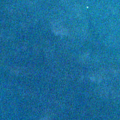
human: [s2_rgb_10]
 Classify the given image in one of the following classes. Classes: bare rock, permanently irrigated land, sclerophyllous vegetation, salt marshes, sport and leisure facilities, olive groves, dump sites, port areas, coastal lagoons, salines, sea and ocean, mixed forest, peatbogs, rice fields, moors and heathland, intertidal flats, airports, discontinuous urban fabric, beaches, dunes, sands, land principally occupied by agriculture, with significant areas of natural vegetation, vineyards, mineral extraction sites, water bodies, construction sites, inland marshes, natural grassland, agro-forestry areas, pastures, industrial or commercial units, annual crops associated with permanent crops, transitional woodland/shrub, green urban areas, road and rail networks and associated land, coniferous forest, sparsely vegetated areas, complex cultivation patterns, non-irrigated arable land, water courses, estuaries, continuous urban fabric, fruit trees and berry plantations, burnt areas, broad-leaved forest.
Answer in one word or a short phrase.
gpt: sea and ocean